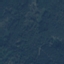
Land use / land cover: Forest